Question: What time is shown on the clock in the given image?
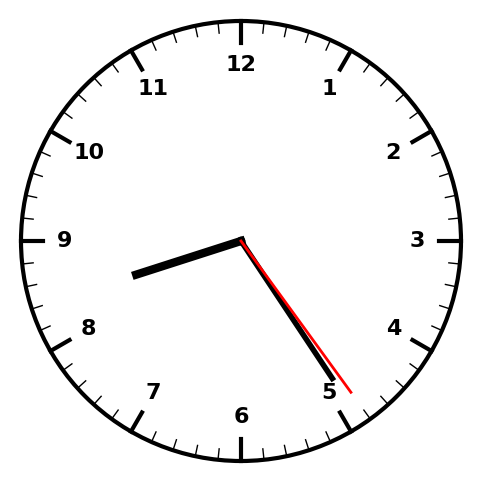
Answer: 08:24:24